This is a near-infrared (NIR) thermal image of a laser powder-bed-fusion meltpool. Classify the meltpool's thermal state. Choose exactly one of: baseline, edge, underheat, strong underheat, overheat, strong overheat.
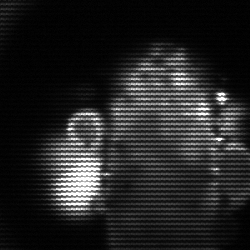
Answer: strong underheat